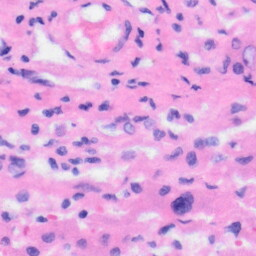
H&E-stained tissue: Liver